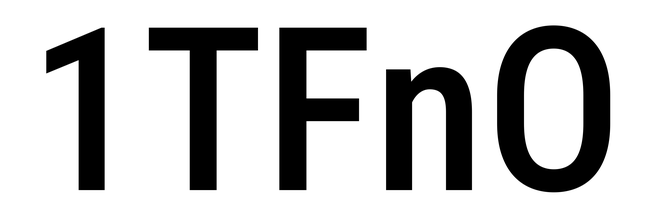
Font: Roboto_Condensed_Medium